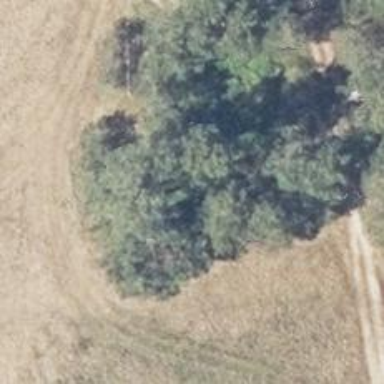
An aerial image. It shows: Hunting stand.